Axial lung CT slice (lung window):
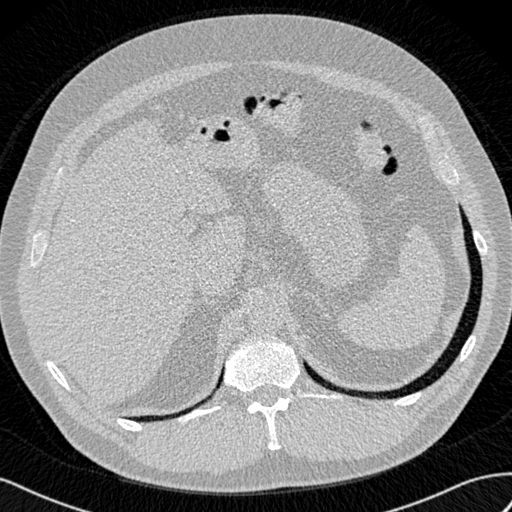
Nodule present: no